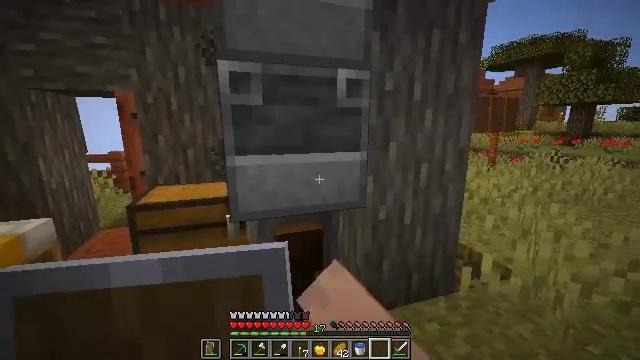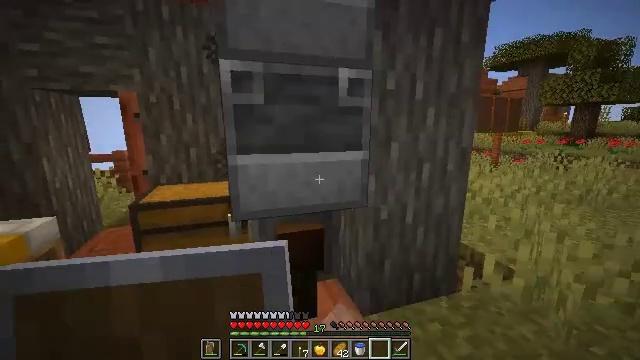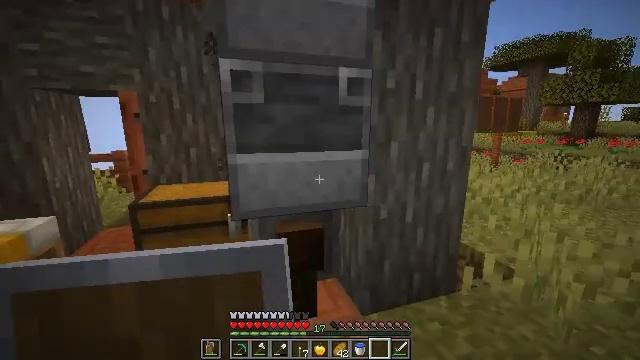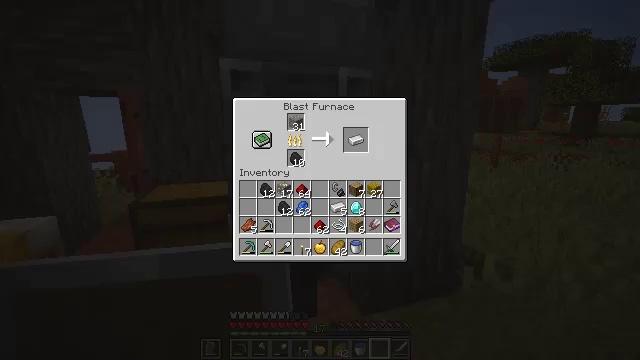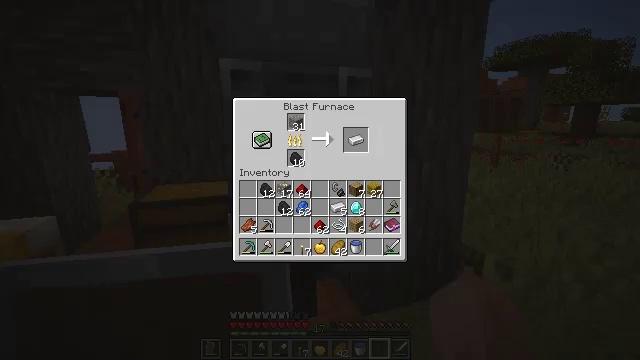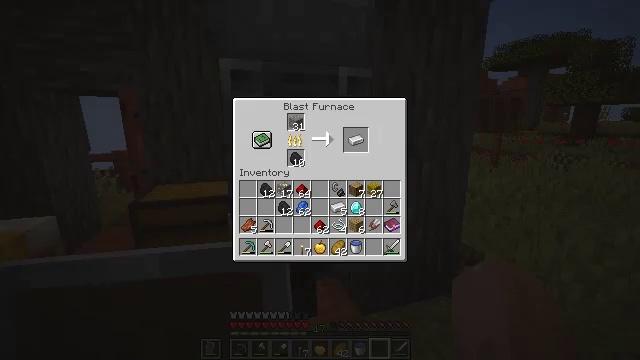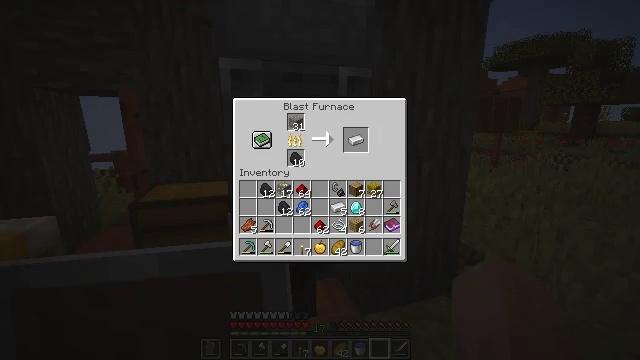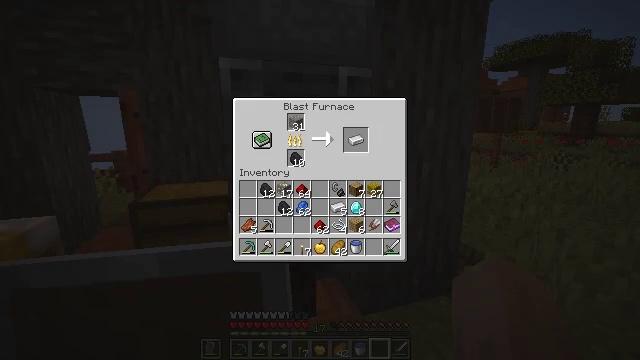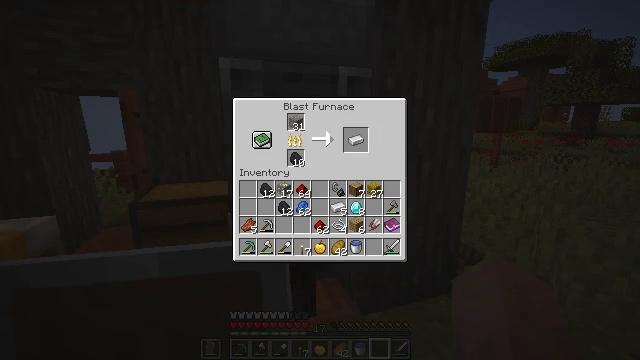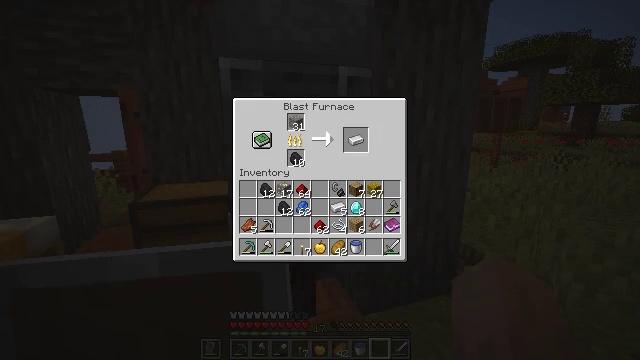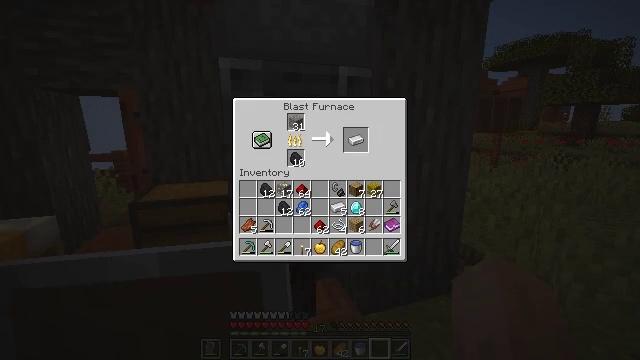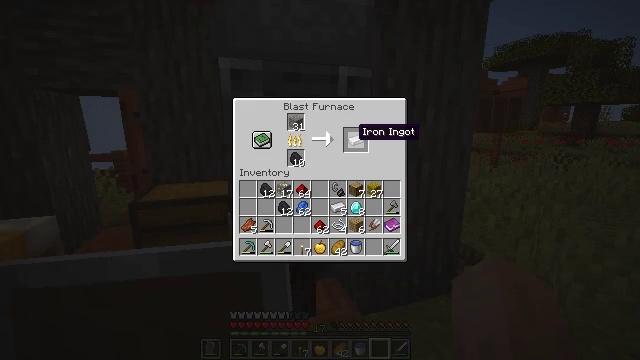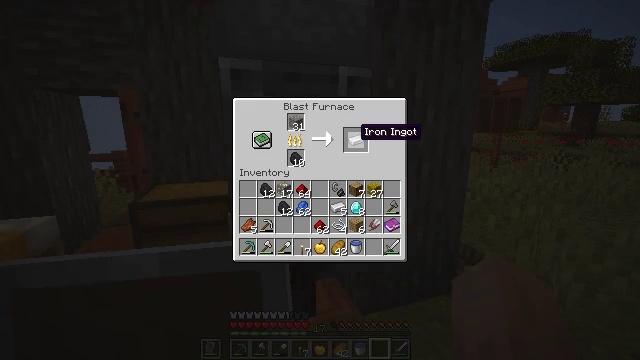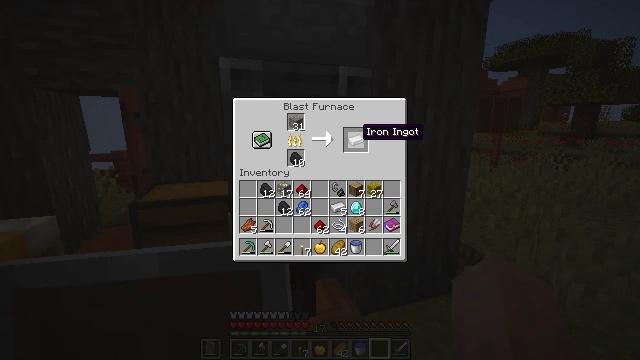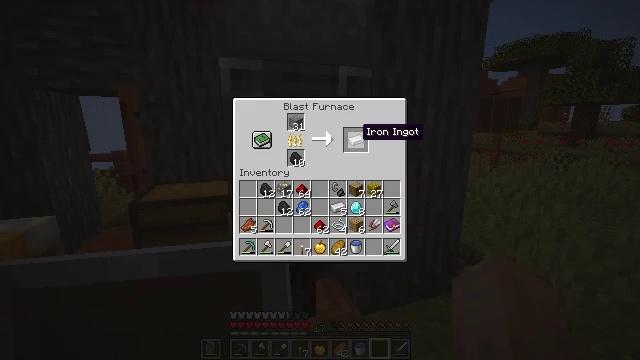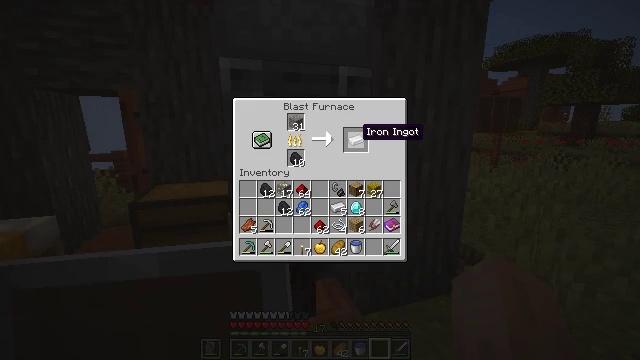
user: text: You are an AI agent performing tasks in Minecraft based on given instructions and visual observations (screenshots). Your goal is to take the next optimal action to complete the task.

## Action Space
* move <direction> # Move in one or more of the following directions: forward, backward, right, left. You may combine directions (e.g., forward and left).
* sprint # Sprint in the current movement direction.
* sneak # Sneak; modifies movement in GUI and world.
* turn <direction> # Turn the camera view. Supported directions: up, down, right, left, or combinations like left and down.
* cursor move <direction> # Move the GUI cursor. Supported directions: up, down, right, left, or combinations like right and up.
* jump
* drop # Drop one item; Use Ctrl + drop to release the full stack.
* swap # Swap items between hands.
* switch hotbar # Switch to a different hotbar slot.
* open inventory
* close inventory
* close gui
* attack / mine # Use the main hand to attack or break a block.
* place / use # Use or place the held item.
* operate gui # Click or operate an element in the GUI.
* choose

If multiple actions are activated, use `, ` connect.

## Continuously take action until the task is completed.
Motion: motion action
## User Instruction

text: Turn sand into glass in the furnace.
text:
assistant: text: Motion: attack / mine
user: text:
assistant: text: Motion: attack / mine
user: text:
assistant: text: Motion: operate gui, open gui
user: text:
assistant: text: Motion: operate gui
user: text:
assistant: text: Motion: operate gui
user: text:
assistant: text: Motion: operate gui
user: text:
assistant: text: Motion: operate gui
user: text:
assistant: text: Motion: cursor move up, operate gui
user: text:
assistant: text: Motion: cursor move up, operate gui
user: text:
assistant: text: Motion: operate gui
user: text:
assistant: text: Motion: cursor move right, operate gui
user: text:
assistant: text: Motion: operate gui
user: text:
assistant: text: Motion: operate gui
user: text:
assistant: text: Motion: operate gui
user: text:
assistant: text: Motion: operate gui
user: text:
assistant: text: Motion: operate gui
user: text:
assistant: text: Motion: operate gui
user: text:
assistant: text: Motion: operate gui
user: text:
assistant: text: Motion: operate gui
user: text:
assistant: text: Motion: operate gui
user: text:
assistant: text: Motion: operate gui
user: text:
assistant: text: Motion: operate gui
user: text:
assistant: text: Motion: operate gui
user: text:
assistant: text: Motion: operate gui
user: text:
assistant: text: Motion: operate gui
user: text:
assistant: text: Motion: operate gui
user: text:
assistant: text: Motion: operate gui
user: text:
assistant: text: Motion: operate gui
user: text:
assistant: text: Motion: operate gui
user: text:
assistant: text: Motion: operate gui